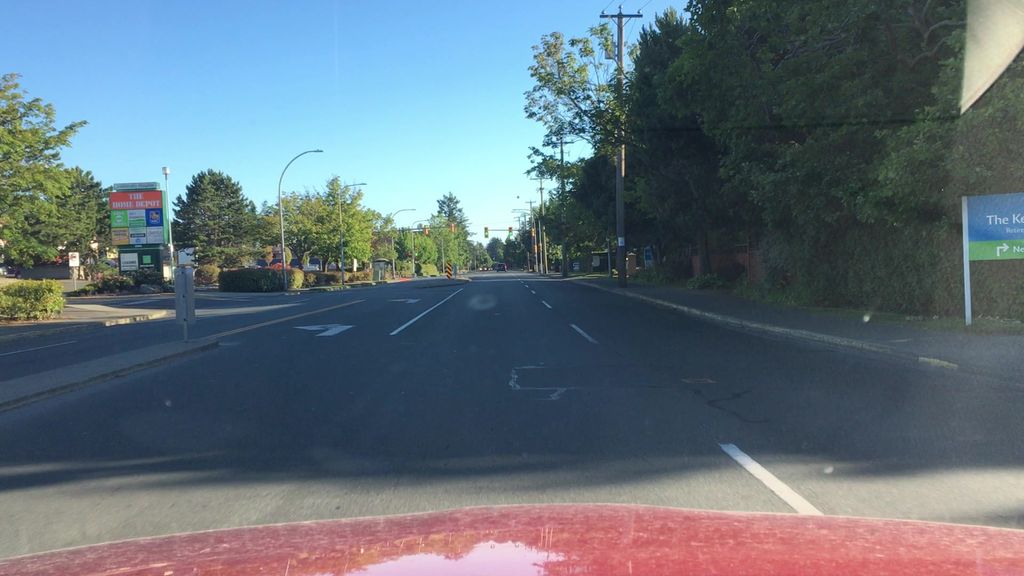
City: victoria